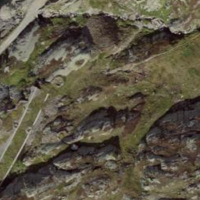
EUNIS habitat code: 26
Species observed at this site:
Bistorta vivipara
Larix decidua
Campanula barbata
Arnica montana